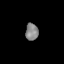
Tissue: lung
Cell type: Epithelial cells
Senescence score: 0.1868
Nuclear area (px): 211
Mean DAPI intensity: 134.706